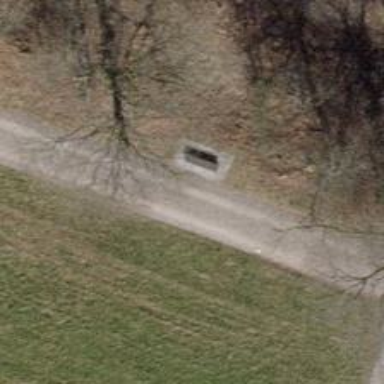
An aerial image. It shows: Bench for seating.